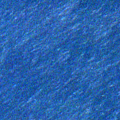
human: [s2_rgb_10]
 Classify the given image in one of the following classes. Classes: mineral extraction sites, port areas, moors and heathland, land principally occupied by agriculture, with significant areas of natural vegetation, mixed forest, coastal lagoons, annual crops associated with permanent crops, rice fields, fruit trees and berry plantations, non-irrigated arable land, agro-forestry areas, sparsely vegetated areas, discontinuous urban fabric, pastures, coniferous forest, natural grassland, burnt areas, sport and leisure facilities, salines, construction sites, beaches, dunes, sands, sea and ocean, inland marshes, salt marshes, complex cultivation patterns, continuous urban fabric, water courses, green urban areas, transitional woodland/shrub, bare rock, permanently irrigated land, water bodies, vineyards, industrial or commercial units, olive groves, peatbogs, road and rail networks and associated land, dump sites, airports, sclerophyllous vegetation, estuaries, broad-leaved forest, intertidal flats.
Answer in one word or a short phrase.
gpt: sea and ocean